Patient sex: M
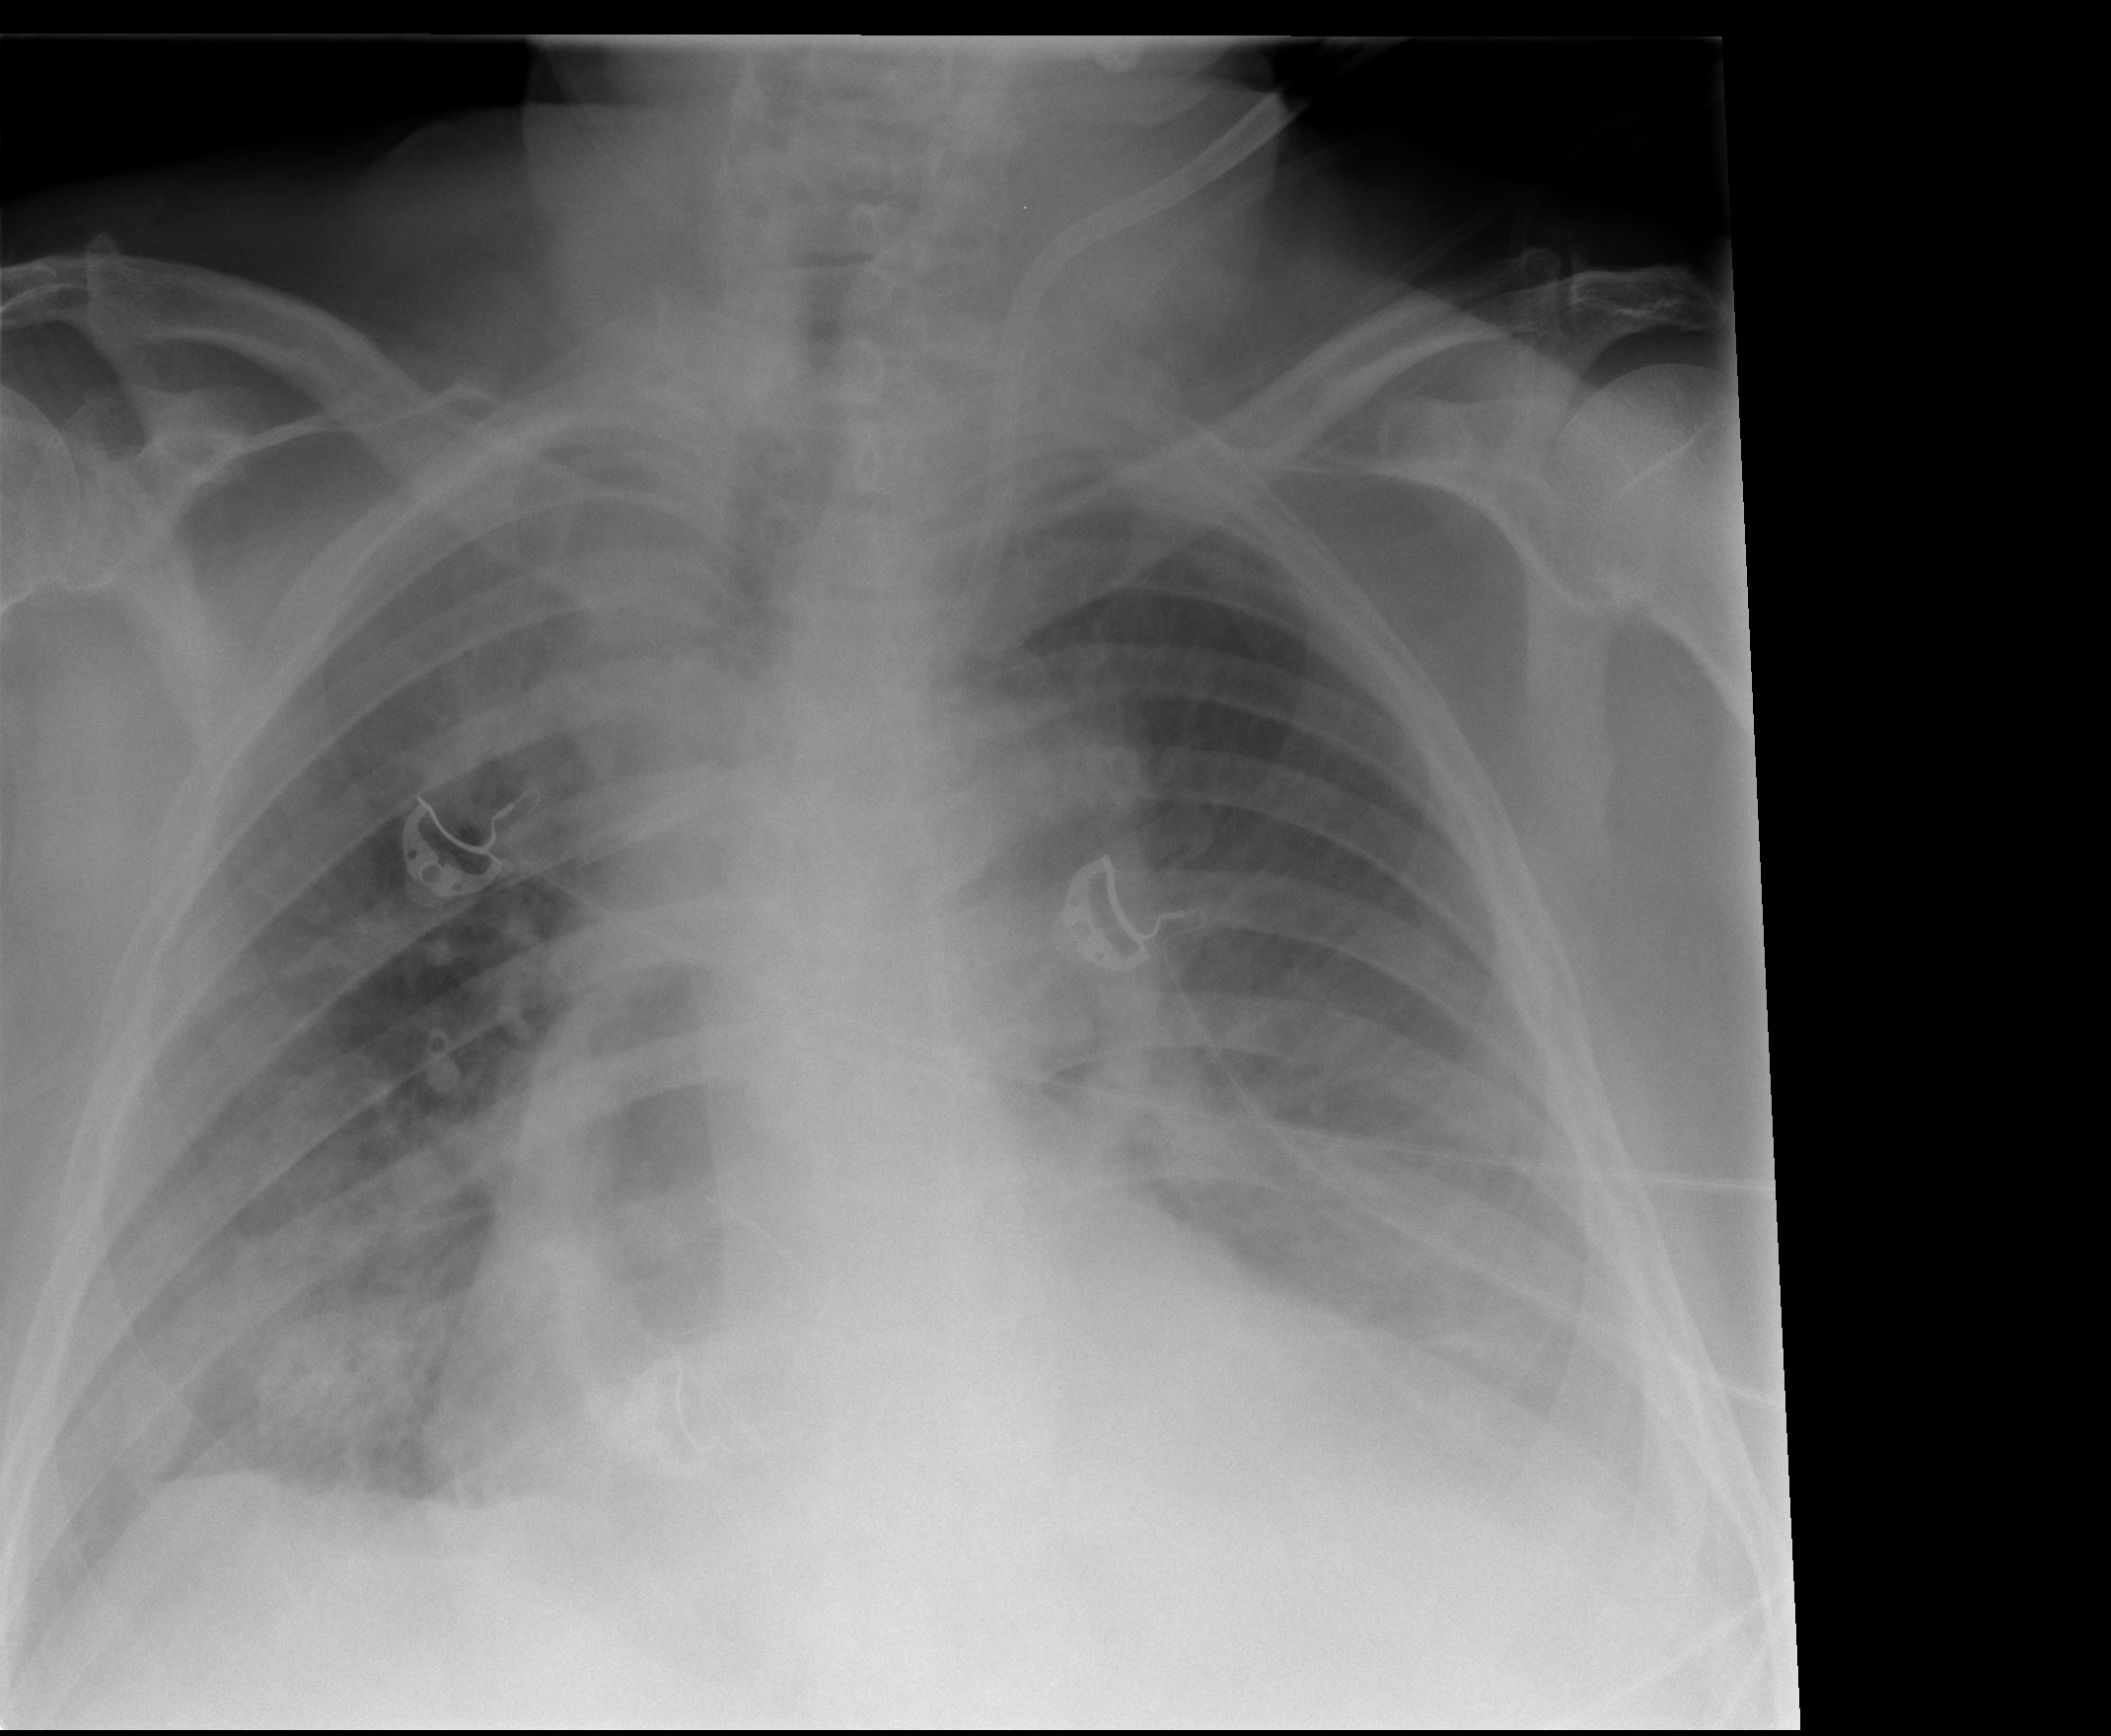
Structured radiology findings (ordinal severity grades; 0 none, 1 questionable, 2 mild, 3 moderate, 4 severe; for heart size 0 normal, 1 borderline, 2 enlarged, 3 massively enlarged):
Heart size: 2
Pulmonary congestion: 3
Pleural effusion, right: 2
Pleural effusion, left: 2
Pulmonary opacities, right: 2
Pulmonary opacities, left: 2
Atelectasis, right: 2
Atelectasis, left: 2